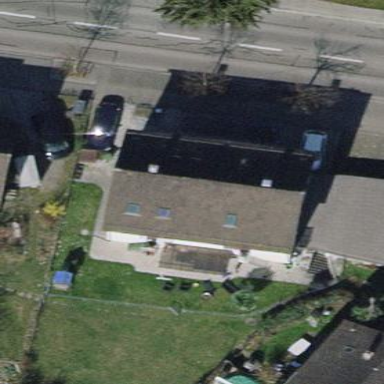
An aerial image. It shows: Semi-detached house.